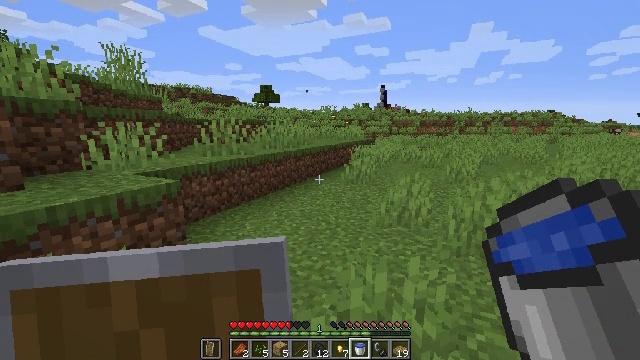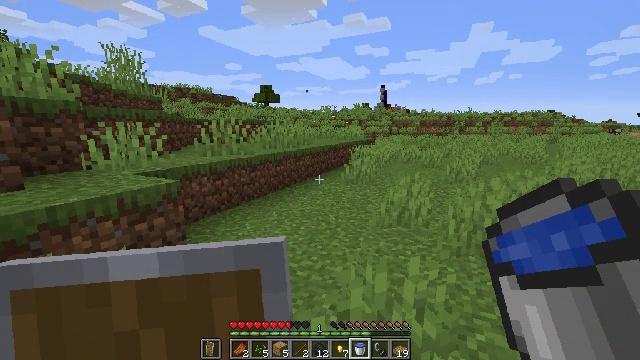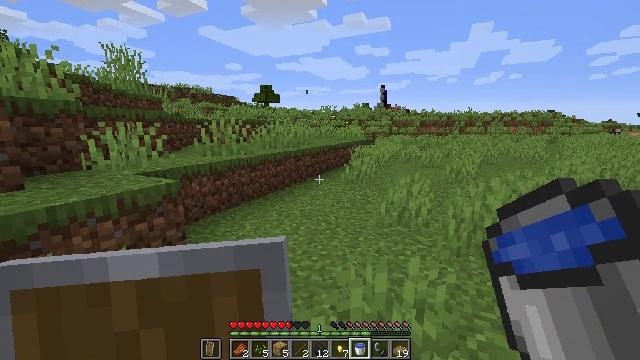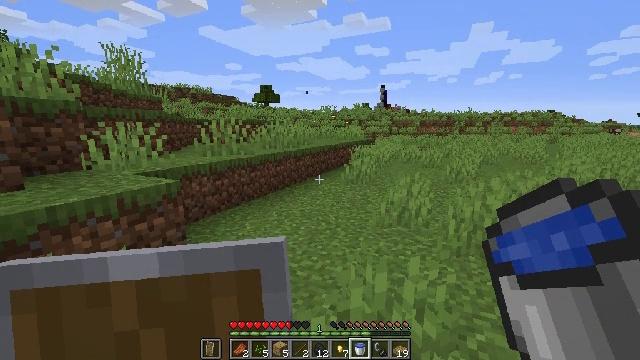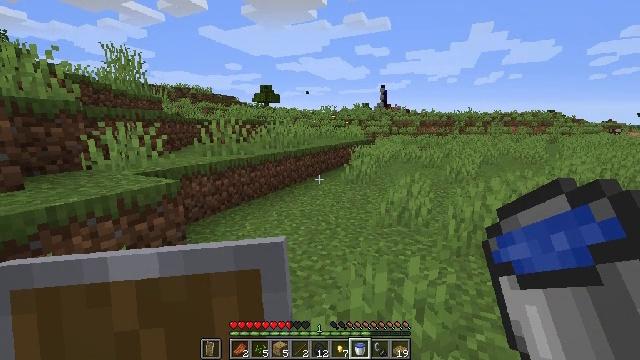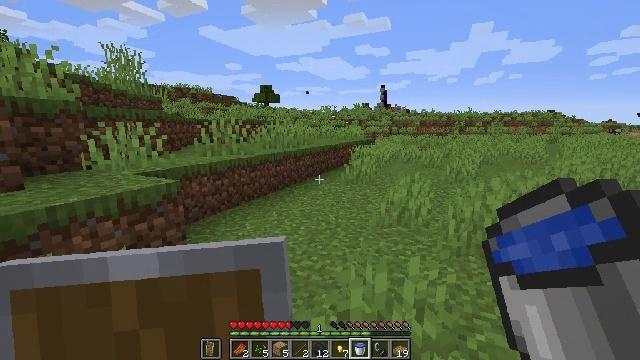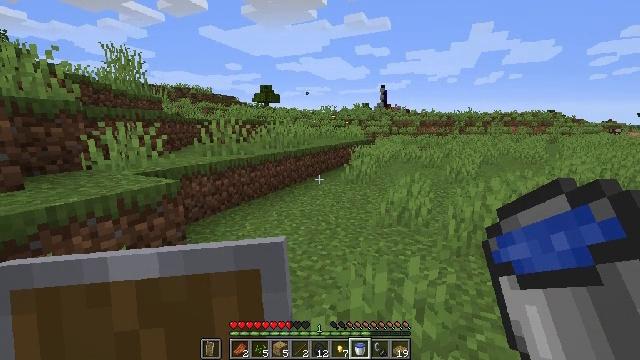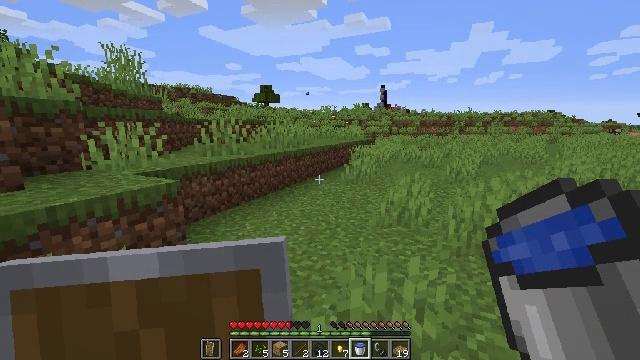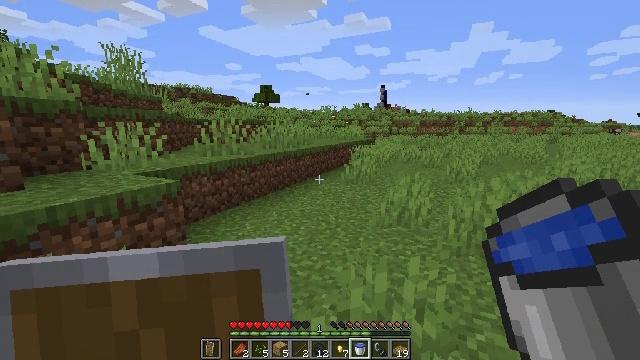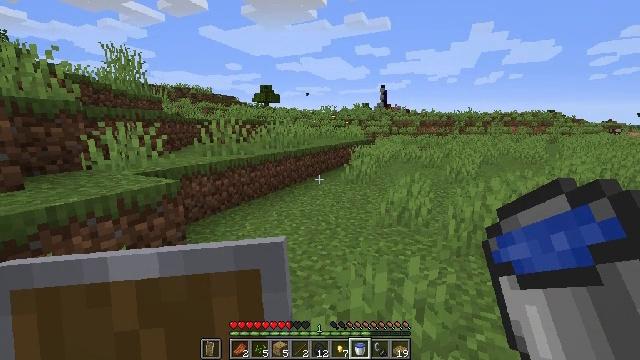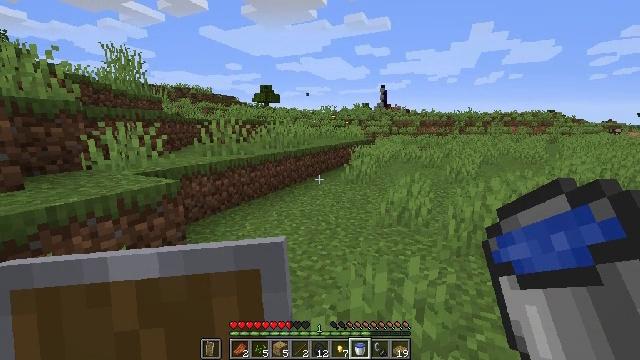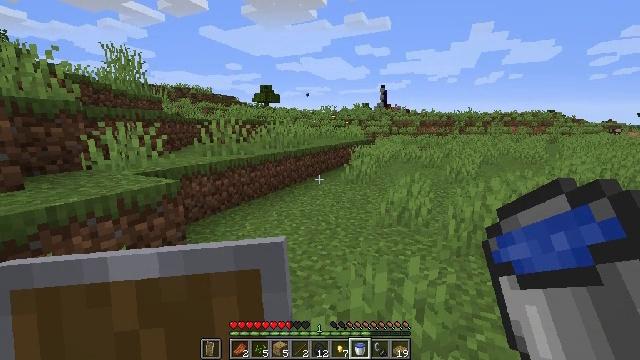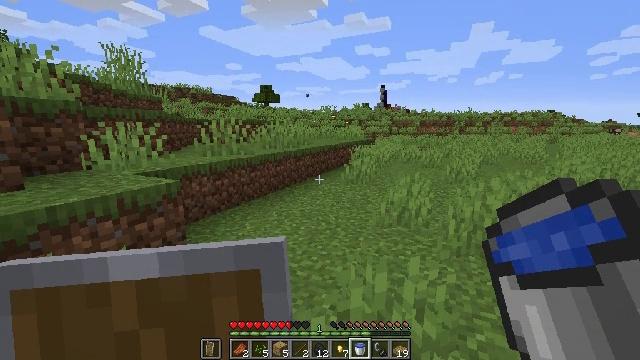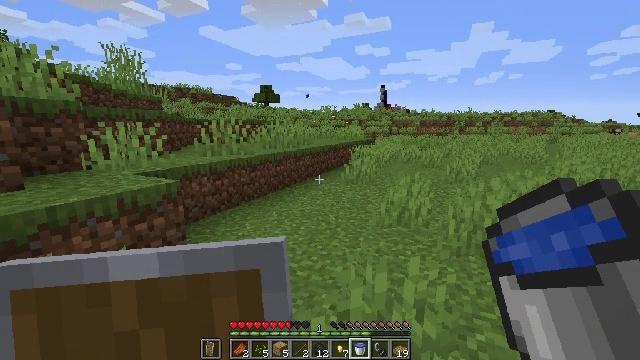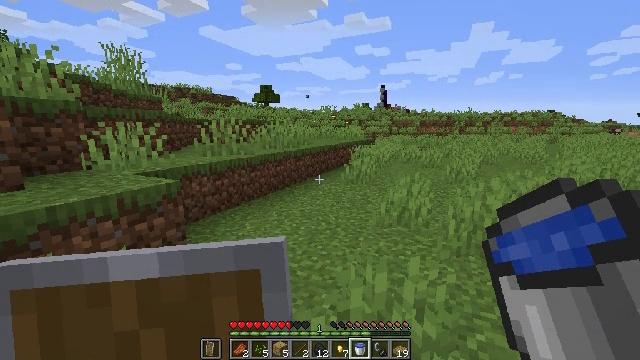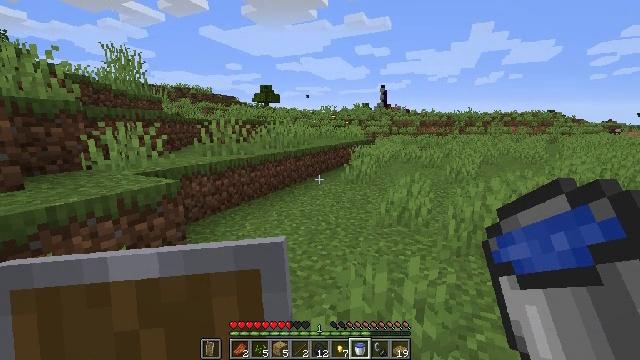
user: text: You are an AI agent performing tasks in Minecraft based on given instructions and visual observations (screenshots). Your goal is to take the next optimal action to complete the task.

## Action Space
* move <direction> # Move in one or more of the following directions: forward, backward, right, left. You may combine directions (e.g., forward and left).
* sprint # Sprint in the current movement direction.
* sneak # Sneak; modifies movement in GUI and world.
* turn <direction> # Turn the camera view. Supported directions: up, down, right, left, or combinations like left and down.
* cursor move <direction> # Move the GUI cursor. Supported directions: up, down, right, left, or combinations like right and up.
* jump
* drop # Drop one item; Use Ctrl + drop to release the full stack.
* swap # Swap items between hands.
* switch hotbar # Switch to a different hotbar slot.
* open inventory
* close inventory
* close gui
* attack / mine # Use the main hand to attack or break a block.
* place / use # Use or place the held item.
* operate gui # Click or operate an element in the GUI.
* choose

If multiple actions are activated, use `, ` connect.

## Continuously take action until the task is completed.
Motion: motion action
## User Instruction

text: Be careful while mining the magma block to avoid taking damage.
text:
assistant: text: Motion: no_op
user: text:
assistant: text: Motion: no_op
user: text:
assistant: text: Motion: no_op
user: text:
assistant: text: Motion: no_op
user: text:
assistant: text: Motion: no_op
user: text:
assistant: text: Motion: no_op
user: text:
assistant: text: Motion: no_op
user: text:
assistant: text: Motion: no_op
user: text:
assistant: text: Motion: no_op
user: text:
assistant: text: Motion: no_op
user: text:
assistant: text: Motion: no_op
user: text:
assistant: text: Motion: no_op
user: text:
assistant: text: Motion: no_op
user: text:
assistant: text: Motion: no_op
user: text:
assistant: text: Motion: no_op
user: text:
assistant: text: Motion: no_op
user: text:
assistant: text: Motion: no_op
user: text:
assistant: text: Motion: no_op
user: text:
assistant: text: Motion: no_op
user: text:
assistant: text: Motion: no_op
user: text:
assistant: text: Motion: no_op
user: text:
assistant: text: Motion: no_op
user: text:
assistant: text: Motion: no_op
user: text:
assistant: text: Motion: no_op
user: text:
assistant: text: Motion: no_op
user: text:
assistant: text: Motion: no_op
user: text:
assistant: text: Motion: no_op
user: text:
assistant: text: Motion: no_op
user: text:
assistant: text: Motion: no_op
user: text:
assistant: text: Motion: no_op